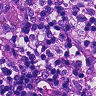
Metastatic tissue present: no